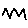
Label: zigzag